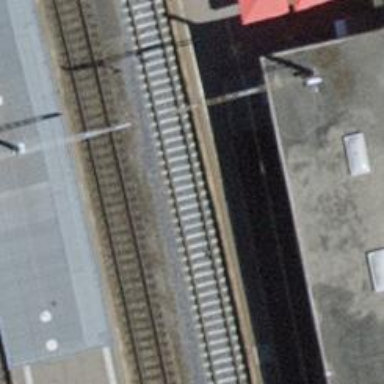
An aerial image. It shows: Railway buffer stop.